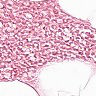
Metastatic tissue present: no